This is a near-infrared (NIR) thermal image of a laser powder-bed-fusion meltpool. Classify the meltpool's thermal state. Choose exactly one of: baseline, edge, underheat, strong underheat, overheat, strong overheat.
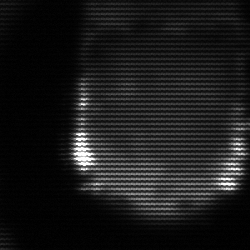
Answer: edge